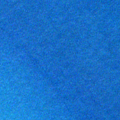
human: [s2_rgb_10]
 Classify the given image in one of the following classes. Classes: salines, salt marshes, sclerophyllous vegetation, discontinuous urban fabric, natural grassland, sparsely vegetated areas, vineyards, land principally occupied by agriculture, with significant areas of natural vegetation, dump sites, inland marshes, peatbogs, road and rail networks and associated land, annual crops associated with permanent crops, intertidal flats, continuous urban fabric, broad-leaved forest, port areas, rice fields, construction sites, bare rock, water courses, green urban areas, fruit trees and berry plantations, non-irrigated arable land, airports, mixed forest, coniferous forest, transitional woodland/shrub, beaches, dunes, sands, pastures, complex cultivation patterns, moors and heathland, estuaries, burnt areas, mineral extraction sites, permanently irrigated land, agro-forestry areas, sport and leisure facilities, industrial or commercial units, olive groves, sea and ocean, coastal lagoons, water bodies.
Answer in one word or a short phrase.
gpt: sea and ocean